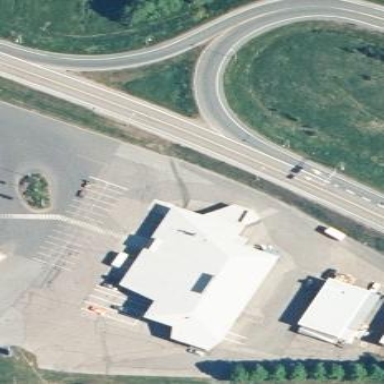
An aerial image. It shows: Commercial building.